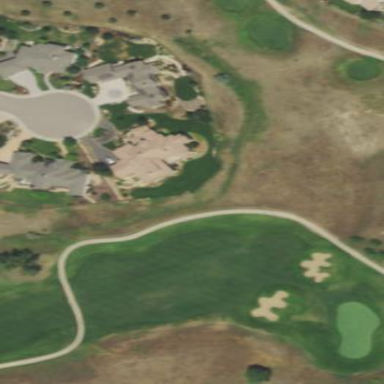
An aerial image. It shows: Rough area on grassy golf course.